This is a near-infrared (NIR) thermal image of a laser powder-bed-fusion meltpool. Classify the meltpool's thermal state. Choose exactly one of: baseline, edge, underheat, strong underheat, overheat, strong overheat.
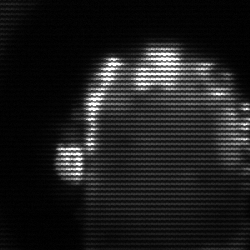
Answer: baseline